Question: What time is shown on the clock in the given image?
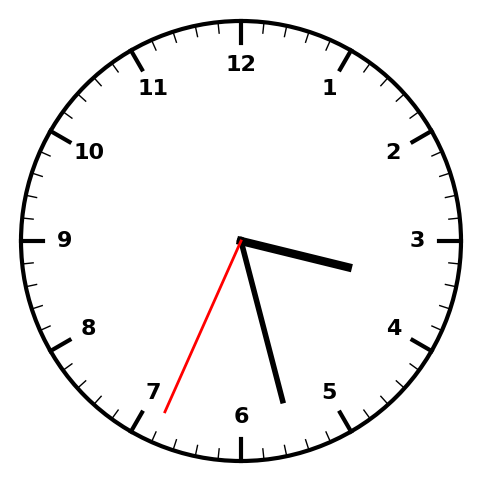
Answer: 03:27:34